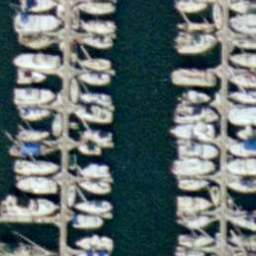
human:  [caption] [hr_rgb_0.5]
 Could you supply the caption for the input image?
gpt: Many boats docked in lines at the harbor and the water is deep blue .

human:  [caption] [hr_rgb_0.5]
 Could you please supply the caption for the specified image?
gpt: Many boats docked neatly at the harbor and just a few positions are free .

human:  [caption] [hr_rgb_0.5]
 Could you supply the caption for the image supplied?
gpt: Lots of boats docked at the harbor .

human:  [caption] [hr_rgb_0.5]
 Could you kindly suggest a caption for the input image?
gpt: Lots of boats docked in lines at the harbor .

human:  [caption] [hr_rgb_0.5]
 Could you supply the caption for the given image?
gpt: Lots of boats docked neatly at the harbor and just a few positions are free .